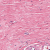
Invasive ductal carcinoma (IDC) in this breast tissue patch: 0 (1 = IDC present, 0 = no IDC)